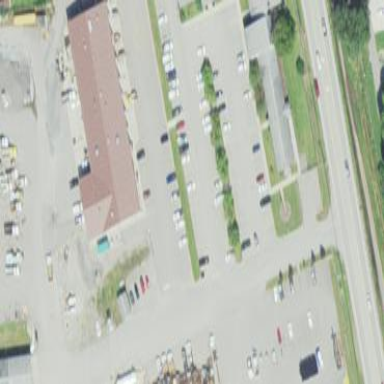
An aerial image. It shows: Commercial area.